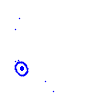
Particle: pion